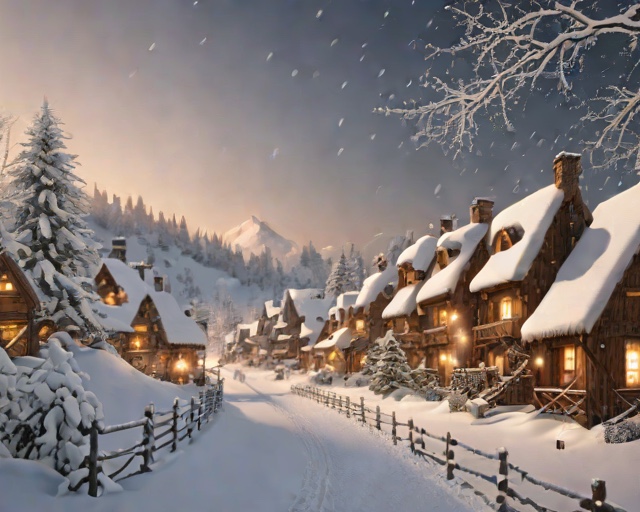
Category: Holiday